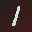
Label: 1